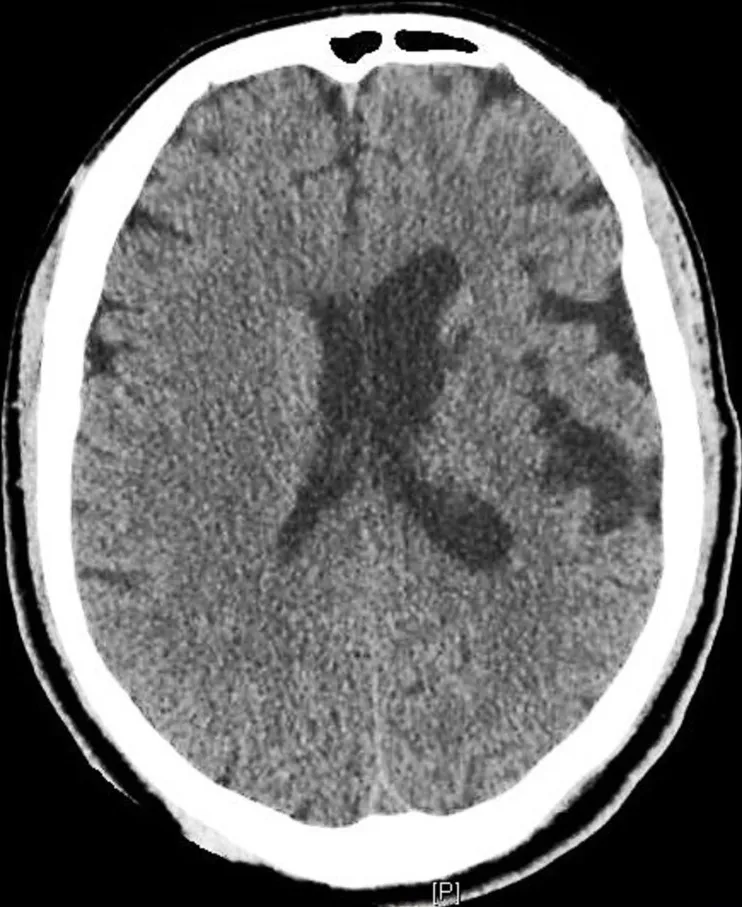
Computed tomography (CT) scan head without contrast showing ex vacuo dilatation of left lateral ventricle.
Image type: radiology (ct)